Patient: sex M, age 42
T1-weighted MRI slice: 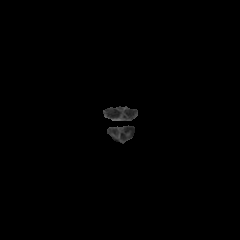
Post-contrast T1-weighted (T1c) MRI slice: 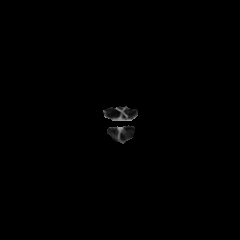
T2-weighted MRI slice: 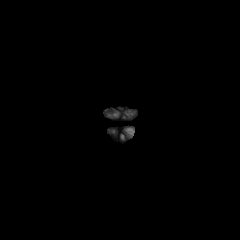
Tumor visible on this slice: no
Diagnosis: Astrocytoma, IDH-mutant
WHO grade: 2